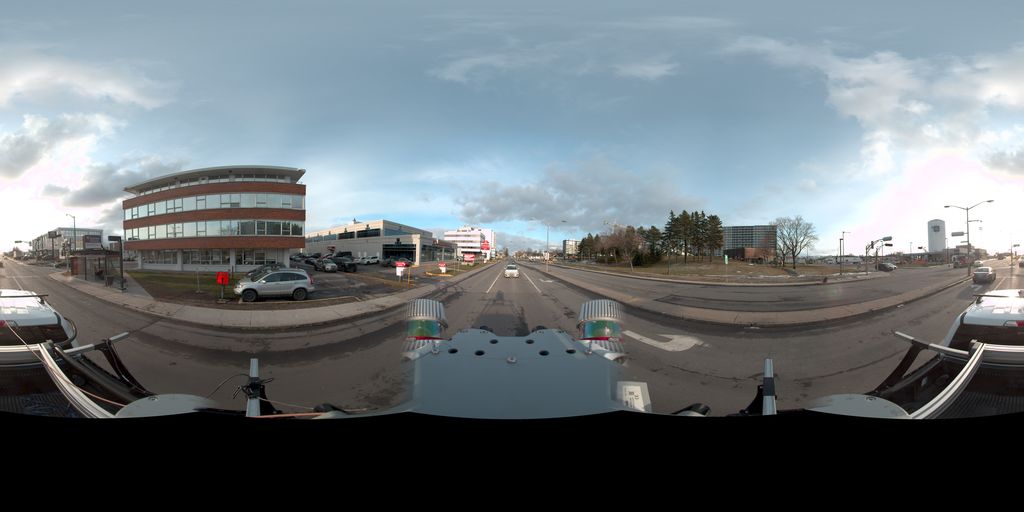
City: quebec_city